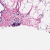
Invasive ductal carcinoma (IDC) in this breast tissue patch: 0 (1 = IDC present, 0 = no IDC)